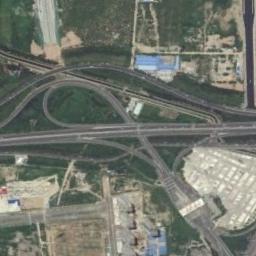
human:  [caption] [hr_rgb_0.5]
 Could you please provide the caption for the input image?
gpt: There are many trees and buildings beside the overpass .

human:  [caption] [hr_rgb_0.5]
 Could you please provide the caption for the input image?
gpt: The overpass is on the grass next to some houses .

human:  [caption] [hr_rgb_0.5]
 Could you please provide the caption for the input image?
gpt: The intricated overpasses is over the roads and the overpass is flanked by lots of buildings and some green space .

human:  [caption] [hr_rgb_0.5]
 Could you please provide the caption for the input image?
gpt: The two overpasses in the picture form a heart shape .

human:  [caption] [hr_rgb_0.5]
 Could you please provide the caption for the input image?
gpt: There are green meadows and buildings around the overpass .